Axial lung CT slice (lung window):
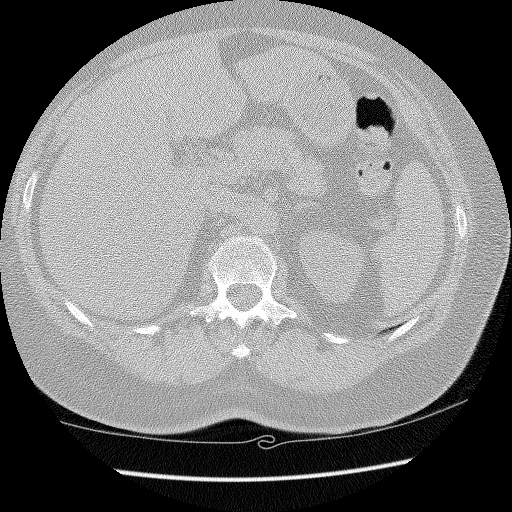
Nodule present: no